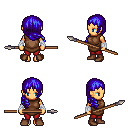
a pixel art fantasy rpg character, female body template, human, tanned skin, brown tunic, red pants, blue right-swept hairstyle, white cloth bandages, brown shoes, spear, four views (front, back, left, right), 2x2 character sprite sheet, small pixel art, hard edges, no anti-aliasing